Question: Simple hello world - trying to display 'DataView' in 'DataGrid'. What do I need to add? The DataGrid in the resulting window as nothing in it.
MainWindow.xaml.cs:
'''
using System;
using System.Collections.Generic;
using System.Linq;
using System.Text;
using System.Windows;
using System.Windows.Controls;
using System.Windows.Data;
using System.Windows.Documents;
using System.Windows.Input;
using System.Windows.Media;
using System.Windows.Media.Imaging;
using System.Windows.Navigation;
using System.Windows.Shapes;
using System.Data;
namespace WpfApplication3
{
/// <summary>
/// Interaction logic for MainWindow.xaml
/// </summary>
public partial class MainWindow : Window
{
public DataView Displayed
{
get
{
DataTable table = new DataTable();
table.Columns.Add("Col1", typeof(string));
table.Columns.Add("Col2", typeof(string));
table.Columns.Add("Col3", typeof(string));
for (int i = 0; i < 100; i++)
{
DataRow row = table.NewRow();
row["Col1"] = i.ToString() + "col1";
row["Col2"] = i.ToString() + "col2";
row["Col3"] = i.ToString() + "col3";
table.Rows.Add(row);
}
return table.DefaultView;
}
}
public MainWindow()
{
InitializeComponent();
}
}
}
'''
MainWindow.xaml:
'''
<Window x:Class="WpfApplication3.MainWindow"
xmlns="http://schemas.microsoft.com/winfx/2006/xaml/presentation"
xmlns:x="http://schemas.microsoft.com/winfx/2006/xaml"
xmlns:toolkit="clr-namespace:Microsoft.Windows.Controls;assembly=WPFToolkit"
Title="MainWindow" Height="350" Width="525">
<StackPanel>
<toolkit:DataGrid ItemsSource="{Binding Path=Displayed, Mode=OneWay}">
</toolkit:DataGrid>
</StackPanel>
</Window>
'''
Output window:
'''
'WpfApplication3.vshost.exe' (Managed (v4.0.30319)): Loaded 'C:\Windows\Microsoft.Net\assembly\GAC_32\mscorlib\v4.0_4.0.0.0__b77a5c561934e089\mscorlib.dll', Skipped loading symbols. Module is optimized and the debugger option 'Just My Code' is enabled.
'WpfApplication3.vshost.exe' (Managed (v4.0.30319)): Loaded 'C:\Windows\assembly\GAC_MSIL\Microsoft.VisualStudio.HostingProcess.Utilities\10.0.0.0__b03f5f7f11d50a3a\Microsoft.VisualStudio.HostingProcess.Utilities.dll', Skipped loading symbols. Module is optimized and the debugger option 'Just My Code' is enabled.
'WpfApplication3.vshost.exe' (Managed (v4.0.30319)): Loaded 'C:\Windows\Microsoft.Net\assembly\GAC_MSIL\System.Windows.Forms\v4.0_4.0.0.0__b77a5c561934e089\System.Windows.Forms.dll', Skipped loading symbols. Module is optimized and the debugger option 'Just My Code' is enabled.
'WpfApplication3.vshost.exe' (Managed (v4.0.30319)): Loaded 'C:\Windows\Microsoft.Net\assembly\GAC_MSIL\System.Drawing\v4.0_4.0.0.0__b03f5f7f11d50a3a\System.Drawing.dll', Skipped loading symbols. Module is optimized and the debugger option 'Just My Code' is enabled.
'WpfApplication3.vshost.exe' (Managed (v4.0.30319)): Loaded 'C:\Windows\Microsoft.Net\assembly\GAC_MSIL\System\v4.0_4.0.0.0__b77a5c561934e089\System.dll', Skipped loading symbols. Module is optimized and the debugger option 'Just My Code' is enabled.
'WpfApplication3.vshost.exe' (Managed (v4.0.30319)): Loaded 'C:\Windows\assembly\GAC_MSIL\Microsoft.VisualStudio.HostingProcess.Utilities.Sync\10.0.0.0__b03f5f7f11d50a3a\Microsoft.VisualStudio.HostingProcess.Utilities.Sync.dll', Skipped loading symbols. Module is optimized and the debugger option 'Just My Code' is enabled.
'WpfApplication3.vshost.exe' (Managed (v4.0.30319)): Loaded 'C:\Windows\assembly\GAC_MSIL\Microsoft.VisualStudio.Debugger.Runtime\10.0.0.0__b03f5f7f11d50a3a\Microsoft.VisualStudio.Debugger.Runtime.dll', Skipped loading symbols. Module is optimized and the debugger option 'Just My Code' is enabled.
'WpfApplication3.vshost.exe' (Managed (v4.0.30319)): Loaded 'c:\users\xxx\documents\visual studio 2010\Projects\WpfApplication3\WpfApplication3\bin\Debug\WpfApplication3.vshost.exe', Skipped loading symbols. Module is optimized and the debugger option 'Just My Code' is enabled.
'WpfApplication3.vshost.exe' (Managed (v4.0.30319)): Loaded 'C:\Windows\Microsoft.Net\assembly\GAC_32\System.Data\v4.0_4.0.0.0__b77a5c561934e089\System.Data.dll', Skipped loading symbols. Module is optimized and the debugger option 'Just My Code' is enabled.
'WpfApplication3.vshost.exe' (Managed (v4.0.30319)): Loaded 'C:\Windows\Microsoft.Net\assembly\GAC_MSIL\System.Core\v4.0_4.0.0.0__b77a5c561934e089\System.Core.dll', Skipped loading symbols. Module is optimized and the debugger option 'Just My Code' is enabled.
'WpfApplication3.vshost.exe' (Managed (v4.0.30319)): Loaded 'C:\Windows\Microsoft.Net\assembly\GAC_MSIL\System.Xml\v4.0_4.0.0.0__b77a5c561934e089\System.Xml.dll', Skipped loading symbols. Module is optimized and the debugger option 'Just My Code' is enabled.
'WpfApplication3.vshost.exe' (Managed (v4.0.30319)): Loaded 'C:\Windows\Microsoft.Net\assembly\GAC_MSIL\Microsoft.CSharp\v4.0_4.0.0.0__b03f5f7f11d50a3a\Microsoft.CSharp.dll', Skipped loading symbols. Module is optimized and the debugger option 'Just My Code' is enabled.
'WpfApplication3.vshost.exe' (Managed (v4.0.30319)): Loaded 'C:\Windows\Microsoft.Net\assembly\GAC_MSIL\System.Xml.Linq\v4.0_4.0.0.0__b77a5c561934e089\System.Xml.Linq.dll', Skipped loading symbols. Module is optimized and the debugger option 'Just My Code' is enabled.
'WpfApplication3.vshost.exe' (Managed (v4.0.30319)): Loaded 'C:\Windows\Microsoft.Net\assembly\GAC_MSIL\System.Data.DataSetExtensions\v4.0_4.0.0.0__b77a5c561934e089\System.Data.DataSetExtensions.dll', Skipped loading symbols. Module is optimized and the debugger option 'Just My Code' is enabled.
'WpfApplication3.vshost.exe' (Managed (v4.0.30319)): Loaded 'C:\Windows\Microsoft.Net\assembly\GAC_MSIL\System.Xaml\v4.0_4.0.0.0__b77a5c561934e089\System.Xaml.dll', Skipped loading symbols. Module is optimized and the debugger option 'Just My Code' is enabled.
'WpfApplication3.vshost.exe' (Managed (v4.0.30319)): Loaded 'C:\Windows\Microsoft.Net\assembly\GAC_MSIL\WindowsBase\v4.0_4.0.0.0__31bf3856ad364e35\WindowsBase.dll', Skipped loading symbols. Module is optimized and the debugger option 'Just My Code' is enabled.
'WpfApplication3.vshost.exe' (Managed (v4.0.30319)): Loaded 'C:\Windows\Microsoft.Net\assembly\GAC_32\PresentationCore\v4.0_4.0.0.0__31bf3856ad364e35\PresentationCore.dll', Skipped loading symbols. Module is optimized and the debugger option 'Just My Code' is enabled.
'WpfApplication3.vshost.exe' (Managed (v4.0.30319)): Loaded 'C:\Windows\Microsoft.Net\assembly\GAC_MSIL\PresentationFramework\v4.0_4.0.0.0__31bf3856ad364e35\PresentationFramework.dll', Skipped loading symbols. Module is optimized and the debugger option 'Just My Code' is enabled.
The thread 'vshost.NotifyLoad' (0x1dac) has exited with code 0 (0x0).
The thread '<No Name>' (0x1990) has exited with code 0 (0x0).
The thread 'vshost.LoadReference' (0x824) has exited with code 0 (0x0).
'WpfApplication3.vshost.exe' (Managed (v4.0.30319)): Loaded 'c:\users\xxx\documents\visual studio 2010\Projects\WpfApplication3\WpfApplication3\bin\Debug\WpfApplication3.exe', Symbols loaded.
'WpfApplication3.vshost.exe' (Managed (v4.0.30319)): Loaded 'C:\Windows\Microsoft.Net\assembly\GAC_MSIL\System.Configuration\v4.0_4.0.0.0__b03f5f7f11d50a3a\System.Configuration.dll', Skipped loading symbols. Module is optimized and the debugger option 'Just My Code' is enabled.
Step into: Stepping over non-user code 'WpfApplication3.App.App'
Step into: Stepping over non-user code 'WpfApplication3.App.InitializeComponent'
'WpfApplication3.vshost.exe' (Managed (v4.0.30319)): Loaded 'c:\users\xxx\documents\visual studio 2010\Projects\WpfApplication3\WpfApplication3\bin\Debug\WPFToolkit.dll'
'WpfApplication3.vshost.exe' (Managed (v4.0.30319)): Loaded 'C:\Windows\Microsoft.Net\assembly\GAC_MSIL\PresentationFramework.Aero\v4.0_4.0.0.0__31bf3856ad364e35\PresentationFramework.Aero.dll', Skipped loading symbols. Module is optimized and the debugger option 'Just My Code' is enabled.
'WpfApplication3.vshost.exe' (Managed (v4.0.30319)): Loaded 'C:\Windows\Microsoft.Net\assembly\GAC_MSIL\PresentationFramework-SystemXml\v4.0_4.0.0.0__b77a5c561934e089\PresentationFramework-SystemXml.dll', Skipped loading symbols. Module is optimized and the debugger option 'Just My Code' is enabled.
'''
Result:

I want to see the data defined in 'Displayed' here.
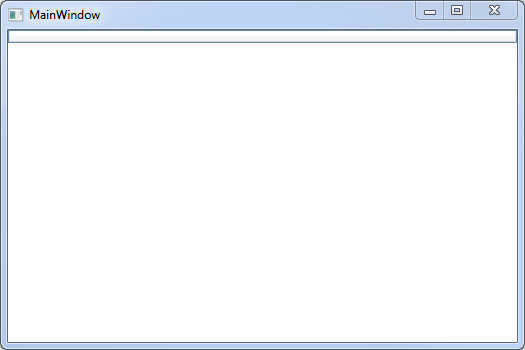
Answer: You should set the 'DataContext' of 'MainWindow' to itself. Otherwise 'Displayed' will not be found.
'''
public MainWindow()
{
InitializeComponent();
this.DataContext = this;
}
'''
Same in XAML
'''
<Window DataContext="{Binding RelativeSource={RelativeSource Self}}"
'''